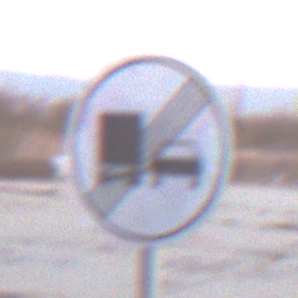
Verkehrszeichen: EndeUeberholverbotKraftfahrzeuge
Umgebung: Outdoor, Suburban
Tageszeit: SunriseSunset
Wetter: PartlyCloudy
Licht: Natural
Jahreszeit: NotSpecified
Kontrast: LowContrast